Question: I have a data, which contains values for each day of :
'''
self.y_data: [0, 0, -4, 1, 0, 2, 0, 0, 0, 0, 0, 0, 0, 0, 0, 0, 0, 0, 0, 0, 0, 0, 0, 0, 0, 0, 0, 0, 0, 0, 0]
'''
matplotlib bar chart uses this 'self.y_data' to set 'y' values for each day. But I get the following chart:

Why only 4 values are shown in the graph? How do I display all 31 values?
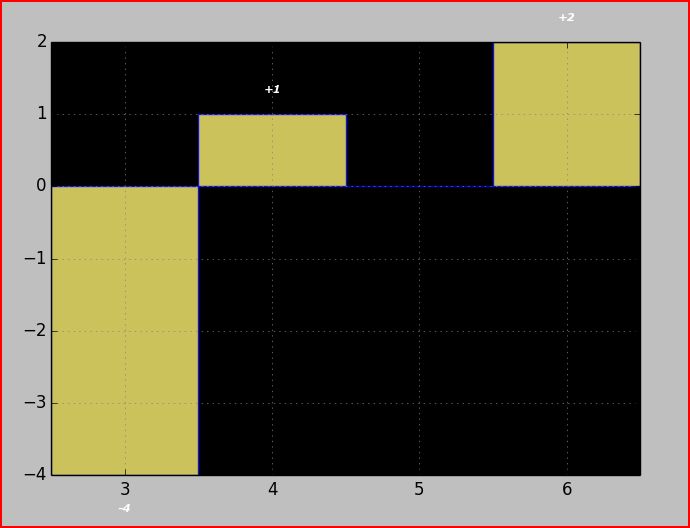
Answer: It seems that the x axis range is not set to include the points where the data is zero. One workaround is simply to explicitly set the x limit according to the data.
'''
import matplotlib.pyplot as plt
y = [0, 0, -4, 1, 0, 2, 0, 0, 0, 0, 0, 0, 0,
0, 0, 0, 0, 0, 0, 0, 0, 0, 0, 0, 0, 0,
0, 0, 0, 0, 0]
x = xrange(len(y))
fig, ax = plt.subplots(1, 2)
# show with default limits
h0 = ax[0].bar(x, y)
# same data, but explicitly set x range
h1 = ax[1].bar(x, y)
ax[1].set_xlim(x[0], x[-1]+1)
plt.show()
'''

Note: this <URL> also describes a similar issue.
(I had to guess where your x values come from but the principle is shown)